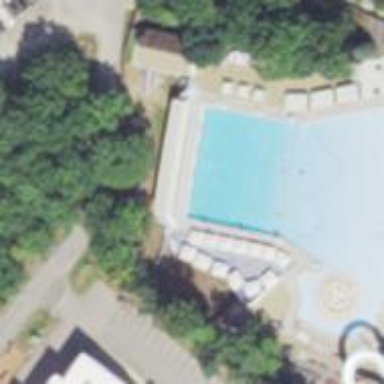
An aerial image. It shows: Lifeguard on duty.